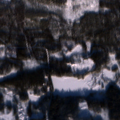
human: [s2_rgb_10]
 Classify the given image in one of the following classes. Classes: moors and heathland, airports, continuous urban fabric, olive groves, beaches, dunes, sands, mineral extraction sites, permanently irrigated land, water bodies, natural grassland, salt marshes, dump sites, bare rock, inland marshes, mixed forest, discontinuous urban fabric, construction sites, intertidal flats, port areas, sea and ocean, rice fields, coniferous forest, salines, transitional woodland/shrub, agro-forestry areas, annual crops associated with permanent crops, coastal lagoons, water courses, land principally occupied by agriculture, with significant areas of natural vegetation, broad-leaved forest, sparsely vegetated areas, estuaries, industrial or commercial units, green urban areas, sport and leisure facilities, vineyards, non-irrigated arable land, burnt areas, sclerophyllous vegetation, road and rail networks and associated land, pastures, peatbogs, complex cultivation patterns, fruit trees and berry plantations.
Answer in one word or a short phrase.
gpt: coniferous forest, mixed forest, transitional woodland/shrub